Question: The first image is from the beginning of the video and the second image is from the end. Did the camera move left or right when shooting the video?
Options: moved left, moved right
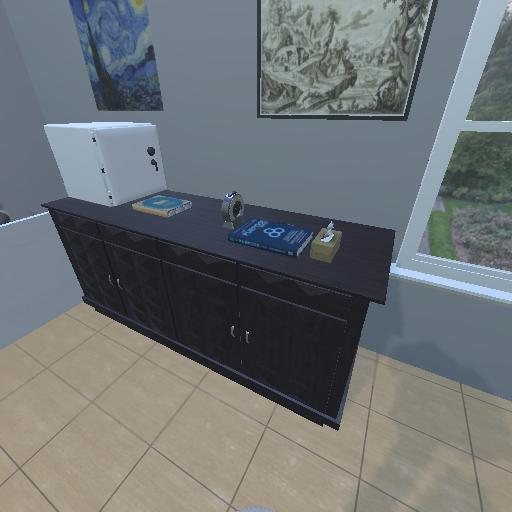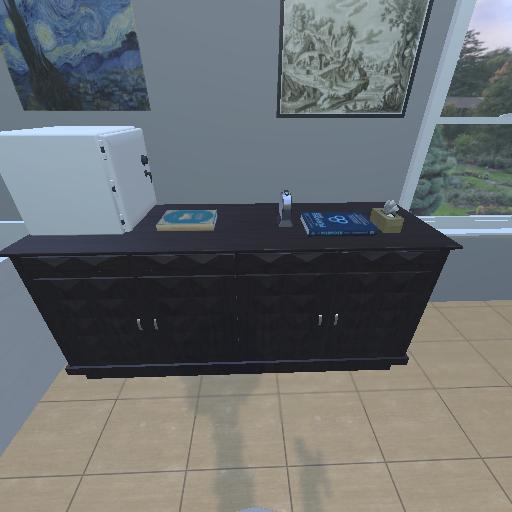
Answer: moved left